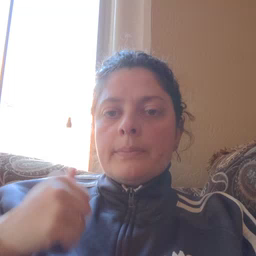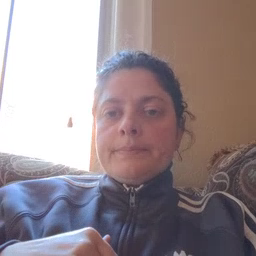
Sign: helicopter